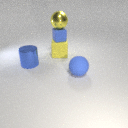
large yellow rubber cube below small blue rubber cube